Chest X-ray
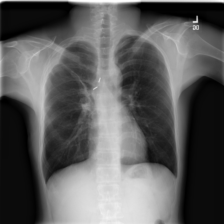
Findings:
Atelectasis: negative
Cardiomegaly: negative
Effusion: negative
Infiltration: negative
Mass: negative
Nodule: negative
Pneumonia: negative
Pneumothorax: negative
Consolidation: negative
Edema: negative
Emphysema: negative
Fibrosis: negative
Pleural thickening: negative
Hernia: negative